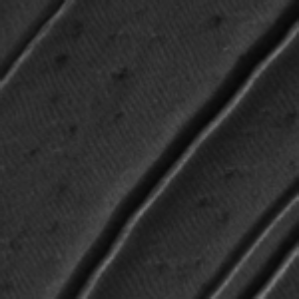
Label: frost